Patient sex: M
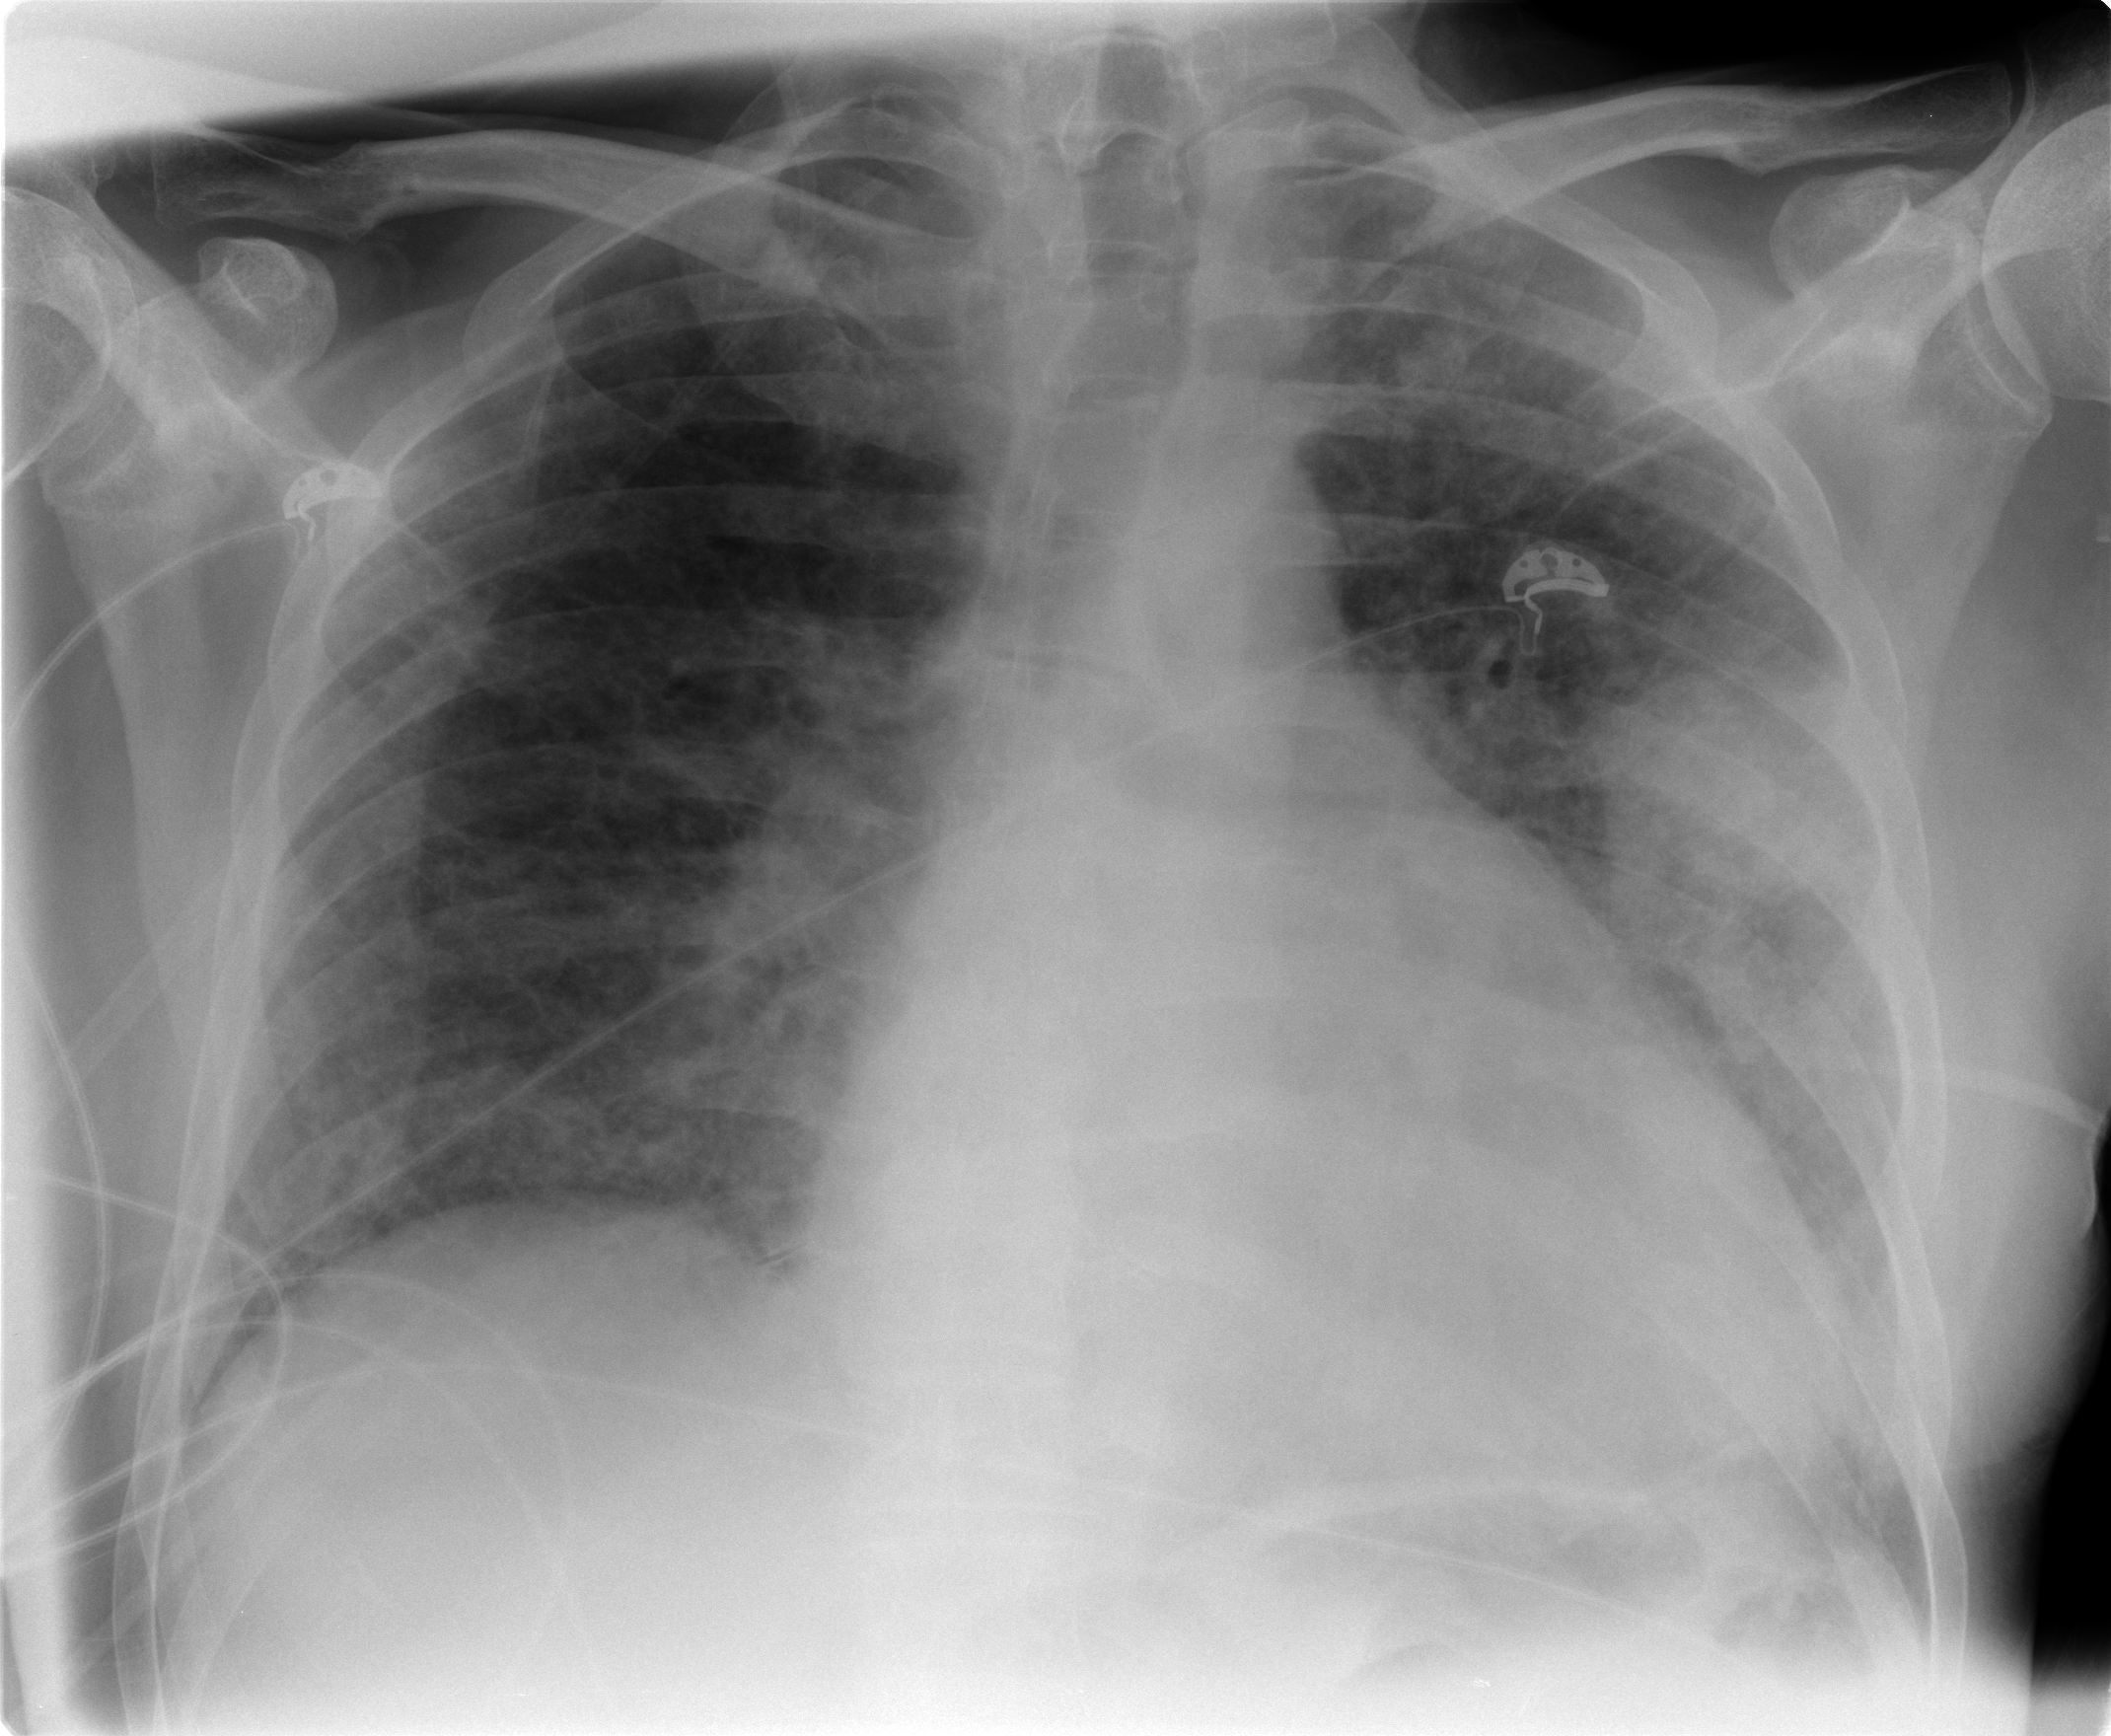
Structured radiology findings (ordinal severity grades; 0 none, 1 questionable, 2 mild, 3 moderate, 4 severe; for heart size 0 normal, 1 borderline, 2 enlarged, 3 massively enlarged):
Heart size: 3
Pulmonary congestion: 0
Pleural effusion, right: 1
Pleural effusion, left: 2
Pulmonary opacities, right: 3
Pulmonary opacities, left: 4
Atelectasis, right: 3
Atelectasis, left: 3